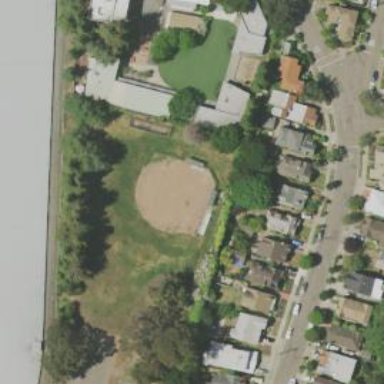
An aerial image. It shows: Baseball pitch for leisure land.